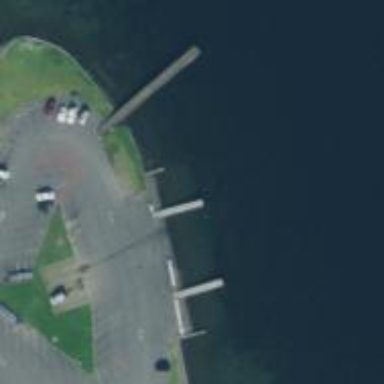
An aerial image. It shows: Slipway on leisure land.